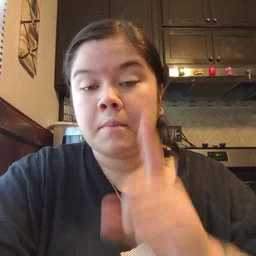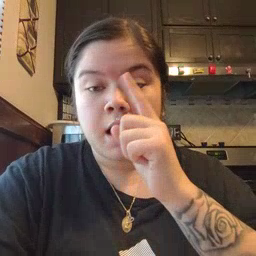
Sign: mouse